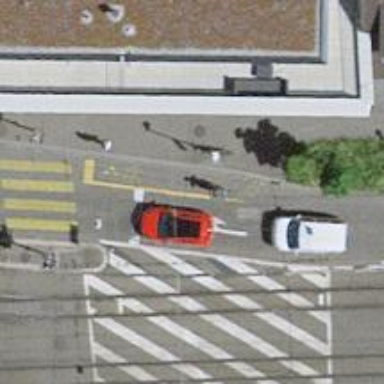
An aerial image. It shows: Road with traffic signals for signaling.